Question: I've been looking for a while now and I'm hoping I'm just missing something small and obvious. Are there Any other Causes that I may have missed for this file not being detected? Most suggestions for this error suggest the file isn't named properly, its path isn't correctly registered, or the location of said file is incorrect.
I don't think its the names, paths or registry. when I run this I can actually debug and hit a breakpoint in my homecontroller before I return the view.
Below is the error I'm getting. I've bolded the path where the file actually exists.
> The view 'Index' or its master was not found or no view engine supports the searched locations. The following locations were searched:
~/Home/Index.vbhtml
~/Views/Shared/Index.cshtml
~/Views/Shared/Index.vbhtmlat System.Web.Mvc.ViewResult.FindView (System.Web.Mvc.ControllerContext context) [0x00000] in :0 at System.Web.Mvc.ViewResultBase.ExecuteResult (System.Web.Mvc.ControllerContext context) [0x00000] in :0
at System.Web.Mvc.ControllerActionInvoker.InvokeActionResult (System.Web.Mvc.ControllerContext controllerContext, System.Web.Mvc.ActionResult actionResult) [0x00000] in :0
at System.Web.Mvc.ControllerActionInvoker+<>c__DisplayClass1a.b__17 () [0x00000] in :0
at System.Web.Mvc.ControllerActionInvoker.InvokeActionResultFilter (IResultFilter filter, System.Web.Mvc.ResultExecutingContext preContext, System.Func'1 continuation) [0x00000] in :0
here is what I have for setup.
'''
routes.IgnoreRoute ("{resource}.axd/{*pathInfo}");
routes.MapRoute (
"Default",
"{controller}/{action}/{id}",
new { controller = "Home", action = "Index", id = UrlParameter.Optional }
);
'''
'''
public class HomeController : Controller
{
public ActionResult Index ()
{
return View ();
}
}
'''
'''
@model homepagerazor.Controllers.HomeController
@{
ViewBag.Title = "Index";
}
<h2>Index</h2>
'''
here is a small snapshot of my folder structure

In mono there doesn't seem to be specific options for changing your starting page like in visual studio. Playing around with things if I turn of the web.config restrictions I can navigate to a regular html page in the views directory so I know the virtual path is there and correct.
It led me to wonder if the correct view engine is being loaded so I broke into the begginning of the application and checked to make sure the RazorViewEngine is loaded. It is which puts me right back where I started not really know how to track down my issue in returning the home view.
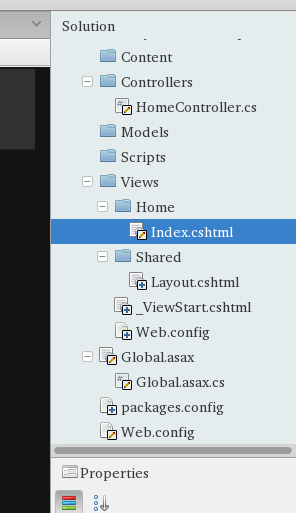
Answer: Unfortunately there was more at hand here than a single problem.
My web config file had two sets of values that had incorrect values set on them.
- - - -
As a note on the first two I originally changed it but didn't realize there were quite as many instances of each string as there were I found it useful to do a find and replace on both sets.